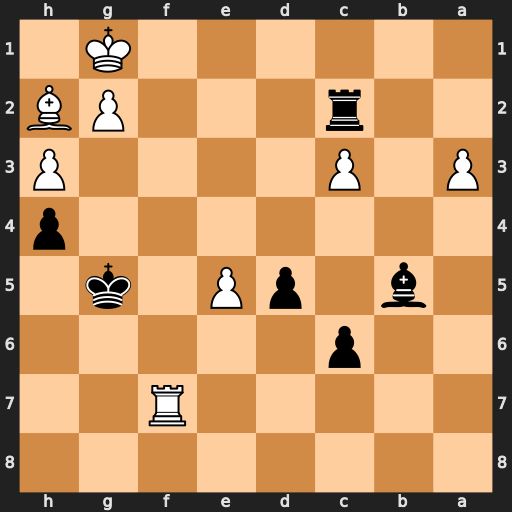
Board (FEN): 8/5R2/2p5/1b1pP1k1/7p/P1P4P/2r3PB/6K1
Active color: b
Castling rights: -
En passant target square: -
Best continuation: Rc1+ Kf2 Rf1+